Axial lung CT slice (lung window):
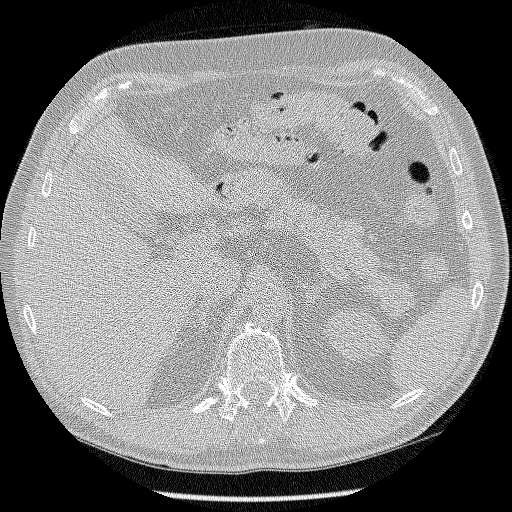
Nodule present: no